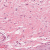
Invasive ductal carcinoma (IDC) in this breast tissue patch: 0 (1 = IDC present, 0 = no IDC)